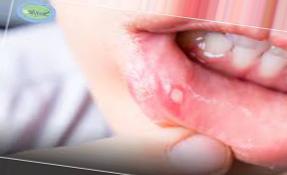
Condition: Mouth Ulcer